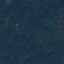
Label: Forest